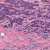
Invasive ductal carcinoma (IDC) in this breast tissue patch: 1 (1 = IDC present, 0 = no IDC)